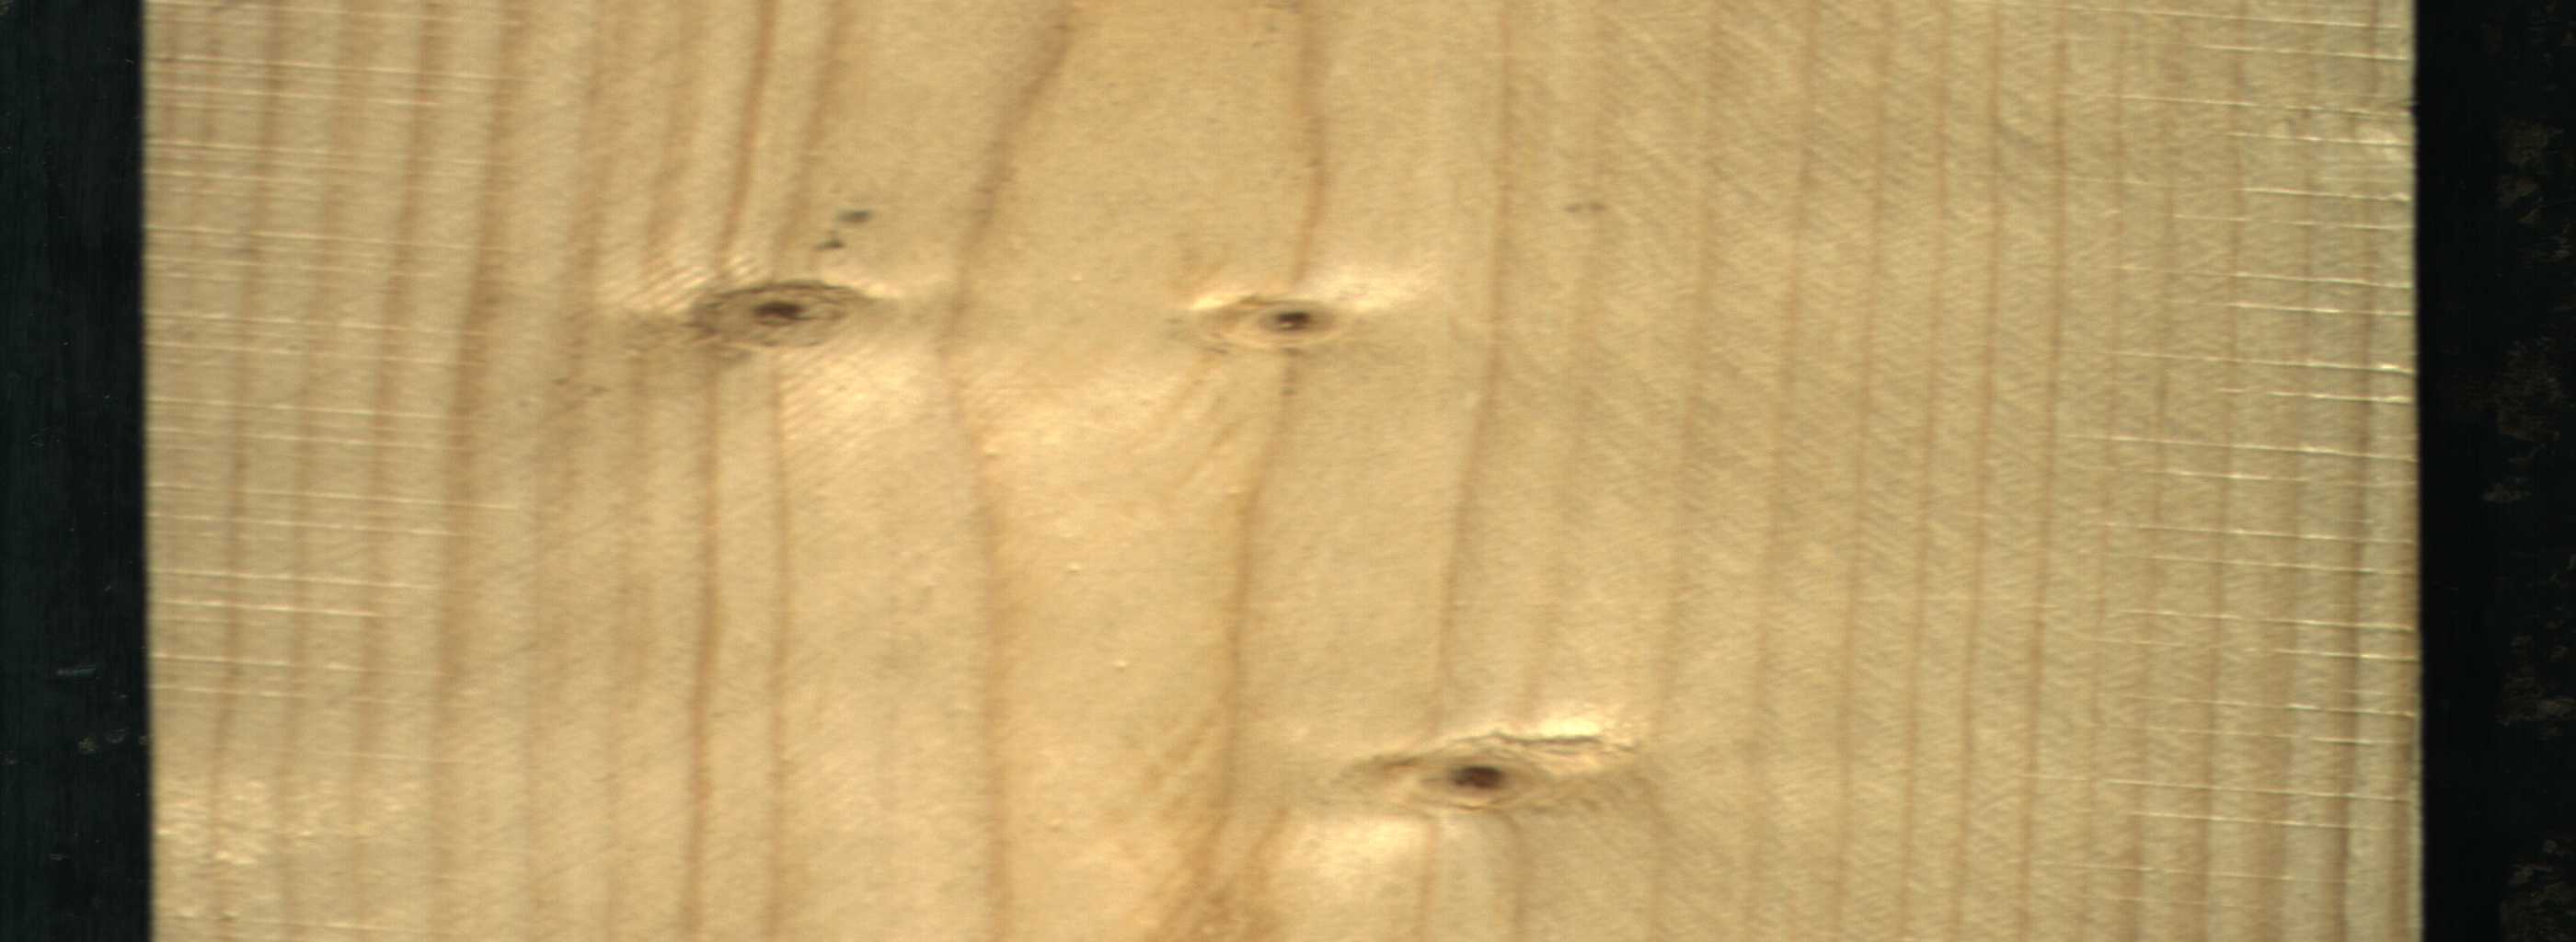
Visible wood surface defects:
Live_Knot
Live_Knot
Live_Knot